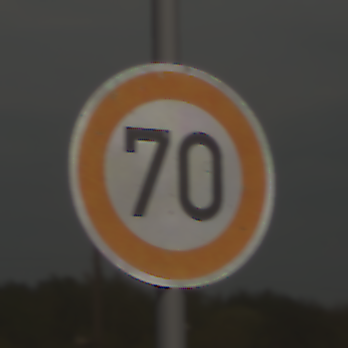
Verkehrszeichen: Geschwindigkeit70
Umgebung: Outdoor, Suburban
Tageszeit: SunriseSunset
Wetter: PartlyCloudy
Licht: Natural
Jahreszeit: NotSpecified
Kontrast: MediumContrast